Question: I have a chart that looks like this:

I want to remove the text that is under the bars, "odmjukhet", "engagemang" etc.. but I still want to display the categorie names on the labels when a user hover over the bars. How can I do this?
This is my code in C#
'''
Highcharts chart1 = new Highcharts("Chart")
.SetXAxis(new XAxis { Categories = averageGrades.Select(averageGrade => averageGrade.CoreValue.Name).ToArray(), })
.SetYAxis(new YAxis { Min = 0, Max = 10, TickInterval = 1, Title = new YAxisTitle { Text = "Betygskalan" } })
.SetSeries(new Series { Data = data, Name = "Snittbetyg" })
.SetLegend(new Legend { Enabled = false, Layout = Layouts.Horizontal})
.SetTitle(new Title { Text = "" })
.InitChart(new Chart { DefaultSeriesType = ChartTypes.Column, Height = 300, Width = 200});
'''
And this is the code by javascript output code:
'''
var Chart;
$(document).ready(function() {
Chart = new Highcharts.Chart({
chart: { renderTo:'Chart_container', defaultSeriesType: 'column', height: 300, width: 200 },
legend: { enabled: false, layout: 'horizontal' },
title: { text: '' },
xAxis: { categories: ['Engagemang', 'Kompetens', 'Lonsamhet', 'Odmjukhet'] },
yAxis: { max: 10, min: 0, tickInterval: 1, title: { text: 'Betygskalan' } },
series: [{ data: [{ color: '#FF9980', y: 4 }, { color: '#A6FF80', y: 8 }, { color: '#FF9980', y: 3 }, { color: '#A6FF80', y: 9 }], name: 'Snittbetyg' }]
});
});
'''
Thanks in advance!
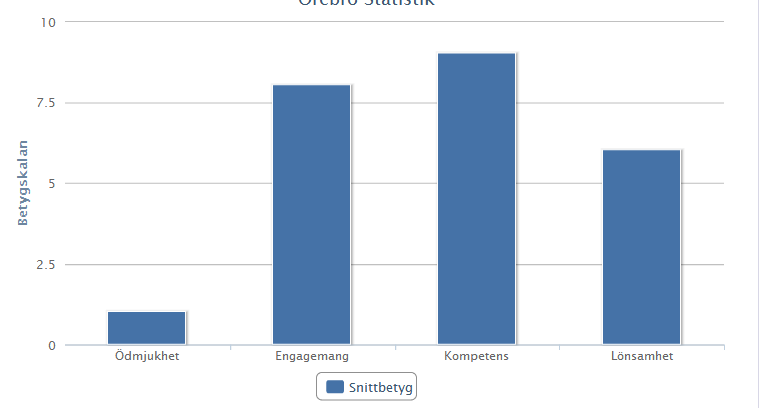
Answer: remove
'''
xAxis: { categories: ['Engagemang', 'Kompetens', 'Lonsamhet', 'Odmjukhet'] },
'''
from your code
OR
add class into your style, if you want to keep on hover see <URL>
'''
.highcharts-axis{
display: none;
}
'''